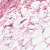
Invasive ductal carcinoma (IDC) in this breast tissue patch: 0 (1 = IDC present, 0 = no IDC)